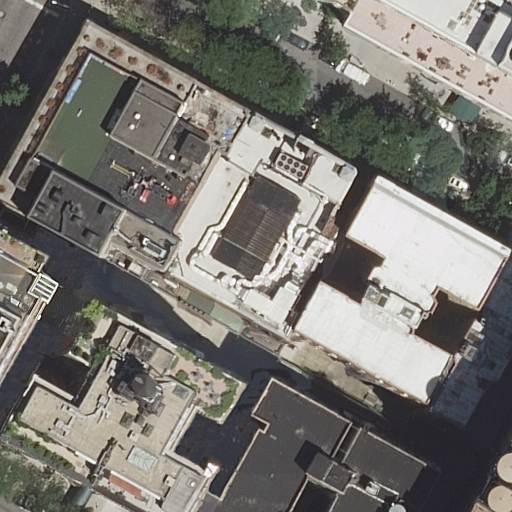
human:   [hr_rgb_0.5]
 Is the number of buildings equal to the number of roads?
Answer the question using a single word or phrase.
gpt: no

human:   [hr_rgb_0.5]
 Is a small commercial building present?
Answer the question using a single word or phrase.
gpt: no

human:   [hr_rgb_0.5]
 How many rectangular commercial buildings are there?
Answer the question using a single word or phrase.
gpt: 0

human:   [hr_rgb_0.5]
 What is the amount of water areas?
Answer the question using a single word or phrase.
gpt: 0

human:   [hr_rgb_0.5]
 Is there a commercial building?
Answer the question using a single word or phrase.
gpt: no

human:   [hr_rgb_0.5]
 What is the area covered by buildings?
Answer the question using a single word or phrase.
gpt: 4996m2

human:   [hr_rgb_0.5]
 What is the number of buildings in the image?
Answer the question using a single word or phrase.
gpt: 10

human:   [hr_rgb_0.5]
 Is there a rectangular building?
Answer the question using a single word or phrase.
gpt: yes

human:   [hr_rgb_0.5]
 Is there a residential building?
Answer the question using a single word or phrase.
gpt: yes

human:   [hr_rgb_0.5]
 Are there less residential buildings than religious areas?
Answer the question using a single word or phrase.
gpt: no

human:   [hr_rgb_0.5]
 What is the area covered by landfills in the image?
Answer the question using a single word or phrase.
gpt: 0m2

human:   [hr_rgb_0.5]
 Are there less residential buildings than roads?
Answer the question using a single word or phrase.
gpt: no

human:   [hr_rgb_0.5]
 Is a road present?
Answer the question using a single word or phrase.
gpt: yes

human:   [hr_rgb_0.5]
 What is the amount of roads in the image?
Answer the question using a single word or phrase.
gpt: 2

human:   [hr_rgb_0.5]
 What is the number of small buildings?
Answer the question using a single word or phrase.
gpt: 3

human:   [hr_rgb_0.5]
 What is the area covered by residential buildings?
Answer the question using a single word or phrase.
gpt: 4996m2

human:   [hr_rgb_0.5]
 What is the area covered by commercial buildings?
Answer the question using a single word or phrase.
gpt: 0m2

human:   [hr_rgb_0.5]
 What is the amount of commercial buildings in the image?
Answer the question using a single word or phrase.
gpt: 0

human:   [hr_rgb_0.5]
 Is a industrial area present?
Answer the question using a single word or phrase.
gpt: no

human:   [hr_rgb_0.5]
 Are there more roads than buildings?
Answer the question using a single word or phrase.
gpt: no

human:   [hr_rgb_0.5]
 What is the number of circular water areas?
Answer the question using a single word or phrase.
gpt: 0

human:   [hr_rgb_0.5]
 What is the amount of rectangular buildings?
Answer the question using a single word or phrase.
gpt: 5

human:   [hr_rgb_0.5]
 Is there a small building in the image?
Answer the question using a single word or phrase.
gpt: yes

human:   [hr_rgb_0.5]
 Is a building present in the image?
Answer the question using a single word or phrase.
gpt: yes

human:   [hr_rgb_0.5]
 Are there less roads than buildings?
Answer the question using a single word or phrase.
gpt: yes

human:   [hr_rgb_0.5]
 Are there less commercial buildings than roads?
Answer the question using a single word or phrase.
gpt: yes

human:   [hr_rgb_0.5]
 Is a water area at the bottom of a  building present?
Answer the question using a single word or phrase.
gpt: no

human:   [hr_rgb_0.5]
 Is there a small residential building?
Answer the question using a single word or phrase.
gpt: yes

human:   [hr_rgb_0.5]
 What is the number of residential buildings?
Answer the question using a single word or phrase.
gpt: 10

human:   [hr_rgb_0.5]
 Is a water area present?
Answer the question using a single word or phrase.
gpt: no

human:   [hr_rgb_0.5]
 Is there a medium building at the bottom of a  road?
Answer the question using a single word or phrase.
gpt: yes

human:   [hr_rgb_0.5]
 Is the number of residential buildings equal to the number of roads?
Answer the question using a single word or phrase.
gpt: no

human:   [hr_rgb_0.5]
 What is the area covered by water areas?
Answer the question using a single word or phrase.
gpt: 0m2

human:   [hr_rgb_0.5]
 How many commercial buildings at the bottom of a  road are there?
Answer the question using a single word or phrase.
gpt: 0

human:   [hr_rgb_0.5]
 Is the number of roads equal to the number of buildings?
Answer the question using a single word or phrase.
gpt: no

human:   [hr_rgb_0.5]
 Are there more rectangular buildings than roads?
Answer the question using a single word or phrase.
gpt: yes

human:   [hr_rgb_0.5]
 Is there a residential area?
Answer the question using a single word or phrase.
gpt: no

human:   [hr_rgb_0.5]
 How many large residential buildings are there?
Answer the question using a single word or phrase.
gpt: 5

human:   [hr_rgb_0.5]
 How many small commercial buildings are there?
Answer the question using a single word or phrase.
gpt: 0

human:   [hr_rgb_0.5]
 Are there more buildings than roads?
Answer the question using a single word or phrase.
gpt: yes

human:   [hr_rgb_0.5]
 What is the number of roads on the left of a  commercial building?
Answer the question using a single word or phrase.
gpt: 0

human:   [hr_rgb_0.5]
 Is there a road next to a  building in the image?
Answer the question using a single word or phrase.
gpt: yes

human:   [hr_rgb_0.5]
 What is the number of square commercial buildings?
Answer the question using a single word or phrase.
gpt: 0

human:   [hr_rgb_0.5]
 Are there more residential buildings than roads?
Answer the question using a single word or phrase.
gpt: yes

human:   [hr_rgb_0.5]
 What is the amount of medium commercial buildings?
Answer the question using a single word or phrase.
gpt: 0

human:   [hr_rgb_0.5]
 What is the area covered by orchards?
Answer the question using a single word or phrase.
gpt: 0m2

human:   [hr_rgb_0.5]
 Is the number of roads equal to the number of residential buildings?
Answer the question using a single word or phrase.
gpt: no

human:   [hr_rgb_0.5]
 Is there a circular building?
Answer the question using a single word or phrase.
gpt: no

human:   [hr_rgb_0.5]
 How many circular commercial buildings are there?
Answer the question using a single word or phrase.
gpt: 0

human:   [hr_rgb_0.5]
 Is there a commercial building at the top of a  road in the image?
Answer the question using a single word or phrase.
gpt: no

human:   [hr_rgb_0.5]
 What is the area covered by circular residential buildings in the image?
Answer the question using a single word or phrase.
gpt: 0m2

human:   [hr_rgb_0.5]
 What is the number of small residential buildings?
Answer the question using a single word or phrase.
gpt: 3

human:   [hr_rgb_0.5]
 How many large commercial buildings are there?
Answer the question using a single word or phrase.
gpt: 0

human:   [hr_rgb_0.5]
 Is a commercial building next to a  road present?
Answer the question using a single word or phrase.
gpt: no

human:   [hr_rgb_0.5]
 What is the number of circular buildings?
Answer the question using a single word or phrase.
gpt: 0

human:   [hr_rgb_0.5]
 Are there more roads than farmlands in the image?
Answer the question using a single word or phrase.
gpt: yes

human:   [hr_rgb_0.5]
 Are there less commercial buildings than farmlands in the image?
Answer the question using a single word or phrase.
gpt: no

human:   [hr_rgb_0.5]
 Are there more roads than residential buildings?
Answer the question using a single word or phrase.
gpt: no

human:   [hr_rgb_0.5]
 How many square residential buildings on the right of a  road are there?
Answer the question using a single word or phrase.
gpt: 0

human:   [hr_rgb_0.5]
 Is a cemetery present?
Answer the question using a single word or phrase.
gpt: no

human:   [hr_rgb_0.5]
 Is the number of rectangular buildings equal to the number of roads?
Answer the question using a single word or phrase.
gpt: no

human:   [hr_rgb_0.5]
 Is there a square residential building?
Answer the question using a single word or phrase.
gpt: no

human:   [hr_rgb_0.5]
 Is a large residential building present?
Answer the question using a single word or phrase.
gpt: yes

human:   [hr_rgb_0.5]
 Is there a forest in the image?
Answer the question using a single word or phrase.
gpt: no